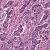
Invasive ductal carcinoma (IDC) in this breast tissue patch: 1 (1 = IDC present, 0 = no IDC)